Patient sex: M
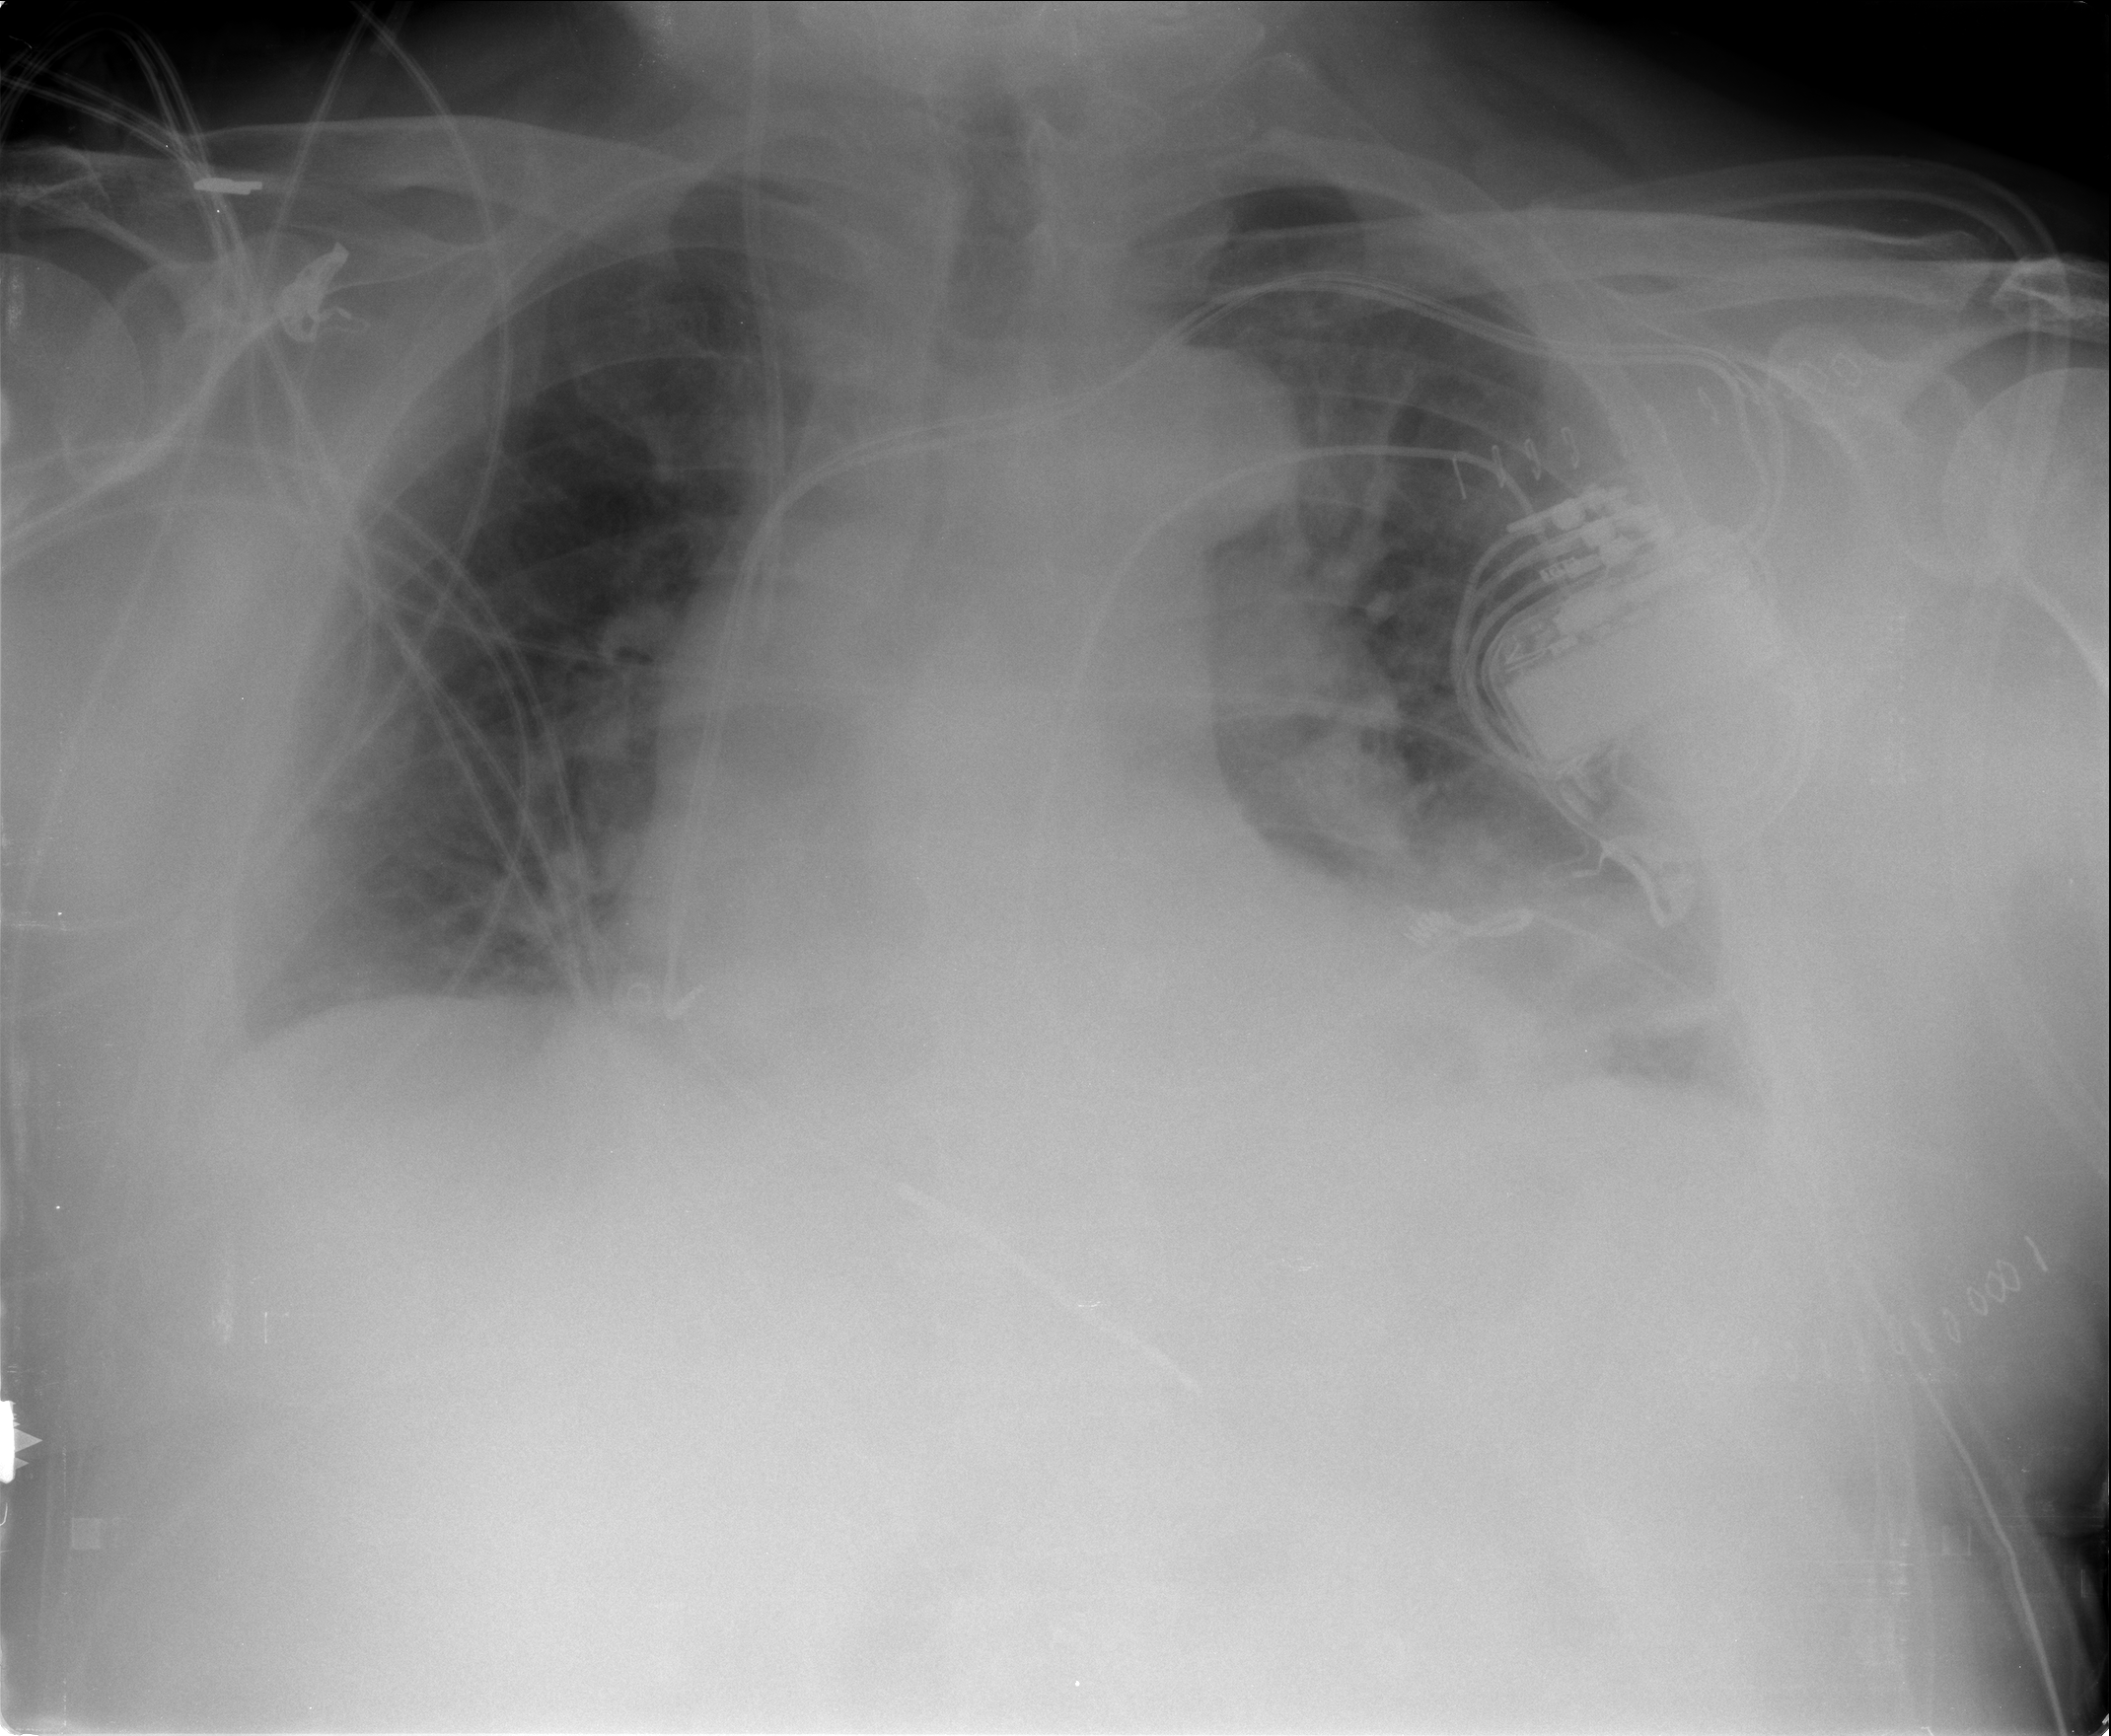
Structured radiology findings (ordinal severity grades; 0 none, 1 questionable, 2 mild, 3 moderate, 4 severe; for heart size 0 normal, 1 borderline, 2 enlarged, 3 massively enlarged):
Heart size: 2
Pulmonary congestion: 1
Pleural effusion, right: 2
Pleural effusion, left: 2
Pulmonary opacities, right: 0
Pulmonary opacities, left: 0
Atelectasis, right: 1
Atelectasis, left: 2